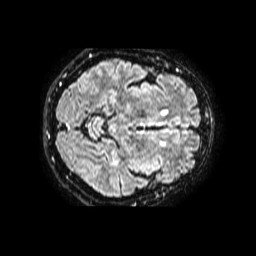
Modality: FLAIR
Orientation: axial
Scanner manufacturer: philips
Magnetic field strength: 1.5 T
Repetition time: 8 s
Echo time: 0.301 s